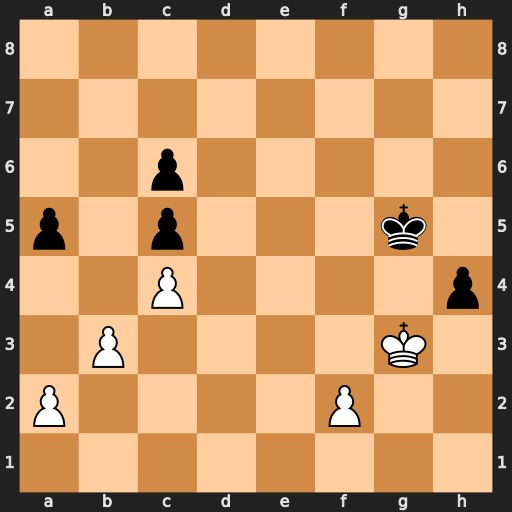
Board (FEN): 8/8/2p5/p1p3k1/2P4p/1P4K1/P4P2/8
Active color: w
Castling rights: -
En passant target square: -
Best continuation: Kh3 Kf5 Kxh4